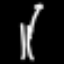
Label: fork